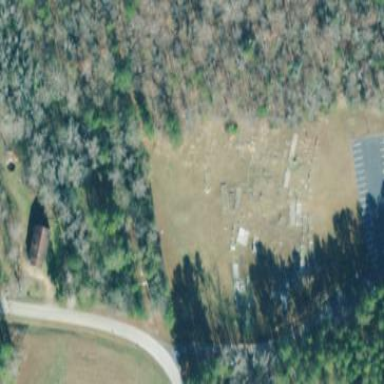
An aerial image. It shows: Graveyard.